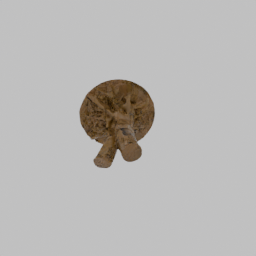
Label: nature